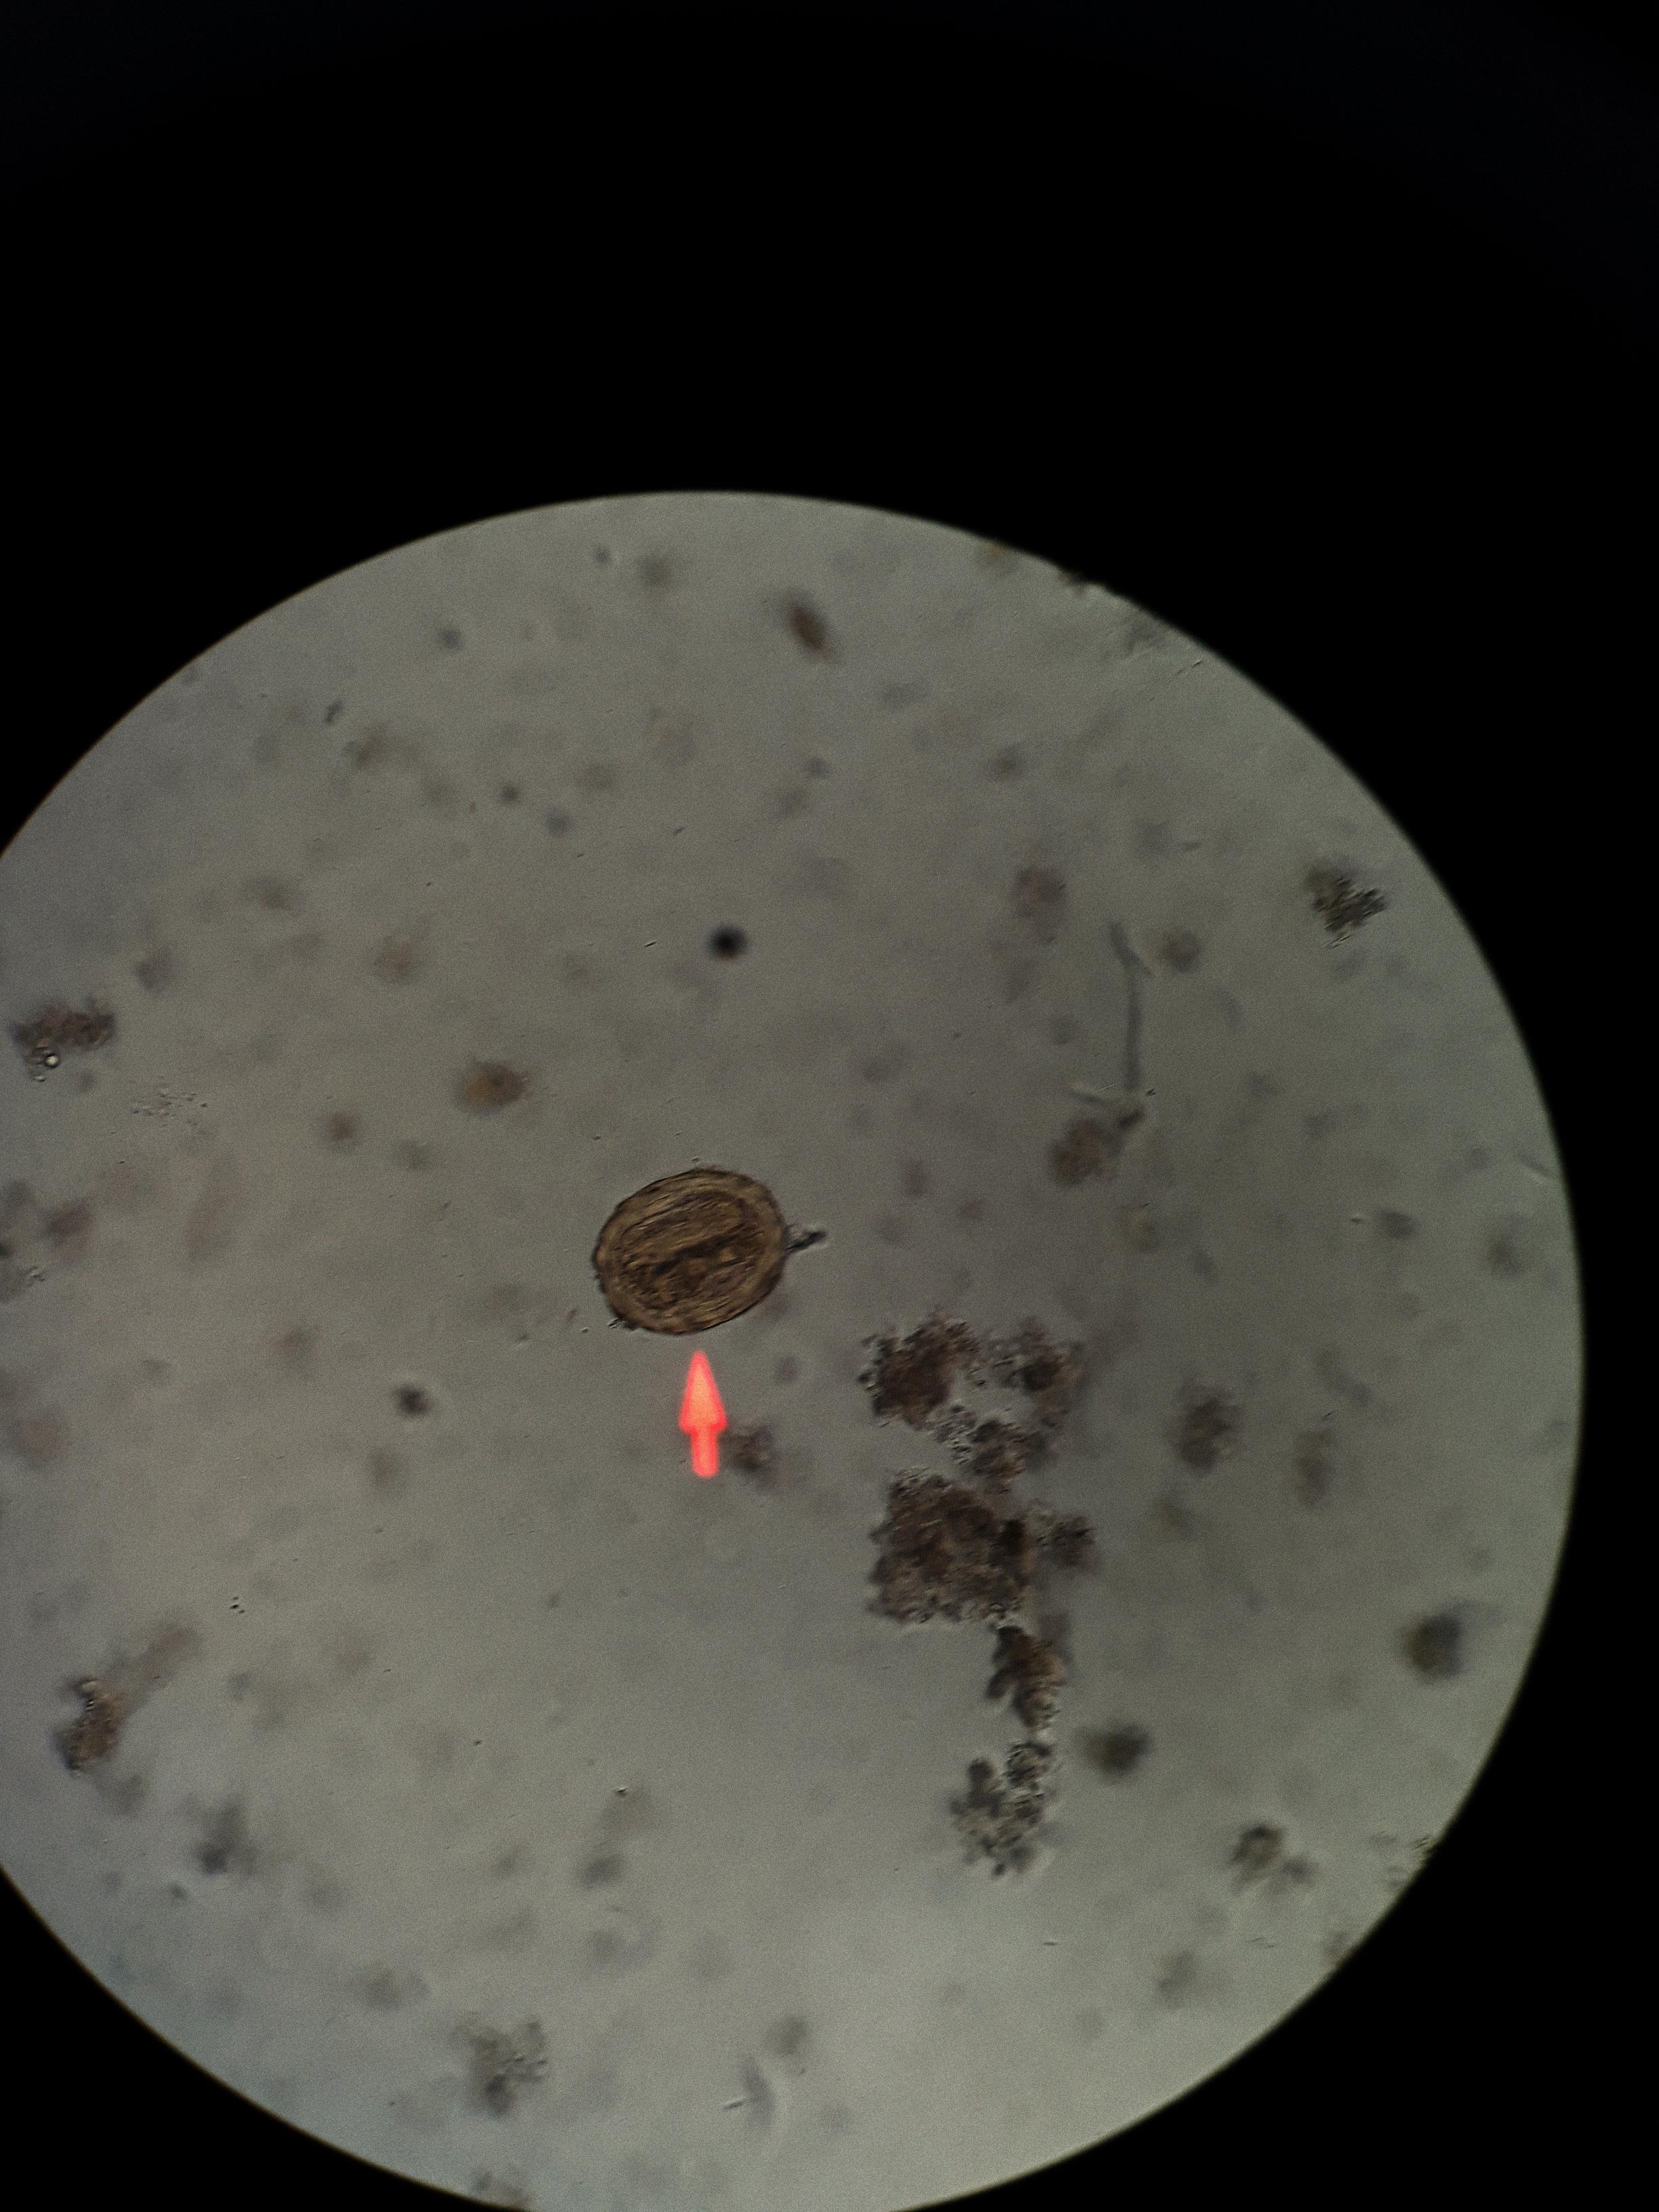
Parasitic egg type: Ascaris lumbricoides